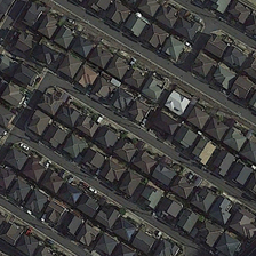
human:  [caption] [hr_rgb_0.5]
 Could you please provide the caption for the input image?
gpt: There are several narrow blocks with two rows of compact houses.

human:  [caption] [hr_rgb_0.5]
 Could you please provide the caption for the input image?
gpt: we can see neatly arranged rows of houses with dark roofs devided by straight roads .

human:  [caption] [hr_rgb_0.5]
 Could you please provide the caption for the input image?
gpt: There are two narrow long blocks.

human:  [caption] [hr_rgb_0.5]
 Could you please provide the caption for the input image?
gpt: there are several long narrow blocks with two rows of compact houses in them.

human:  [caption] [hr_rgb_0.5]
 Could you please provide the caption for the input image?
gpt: There are several narrow long streets with two rows of compact houses.